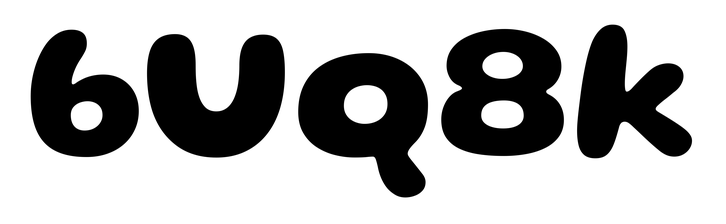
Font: Gluten_Bold